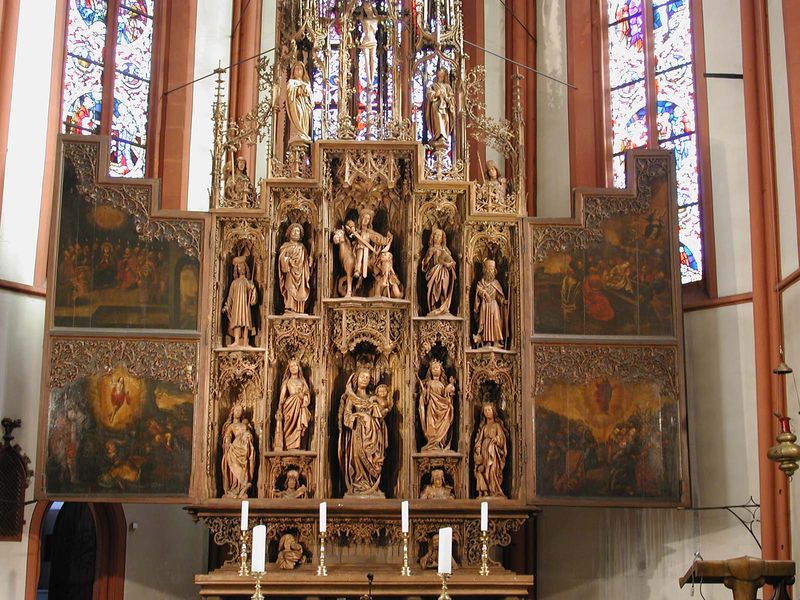
Titel: Lorch, Hochaltar in St. Martin
Künstler: Hans Bilder
Standort: Lorch, Pfarrkirche St. Martin (EU - D - RP)
Schlagwörter: flügel, gemälde, gott, fenster, holz, marmor, bibel, geschichte, stein, kirche, kind, krone, pferd, engel, kerzen, schwert, altar, hochaltar, jesus, kapelle, heilig, maria, madonna, magdalena, geschnitzt, jesuskind, schnitzkunst, flügelaltar, triptichon, st. martin